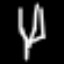
Label: fork